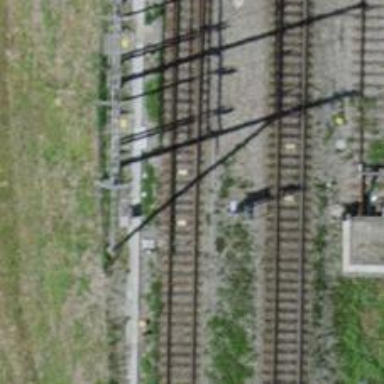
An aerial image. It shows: Single-track electrified railway siding with contact line for service.